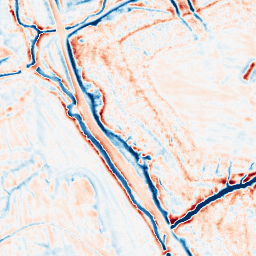
Category: edge_preserving
Decomposition family: bilateral
Decomposition parameters: d: 15
sigma_color: 50
sigma_space: 100
Upsampling method: edge_directed
Upsampling parameters: scale: 2
Upsampling scale: 2